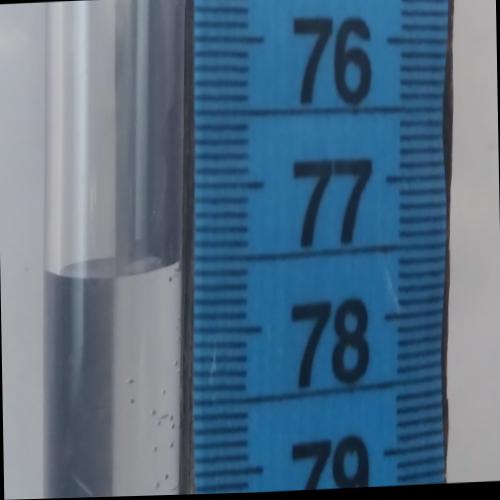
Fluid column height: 77.5 cm